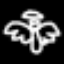
Label: angel